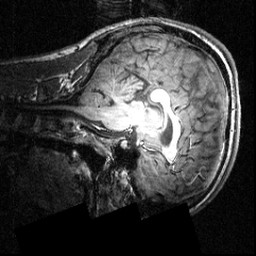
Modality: T1w
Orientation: sagittal
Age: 18
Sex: male
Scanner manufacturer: siemens
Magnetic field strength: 3.951 T
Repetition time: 1.5 s
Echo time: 0.00335 s